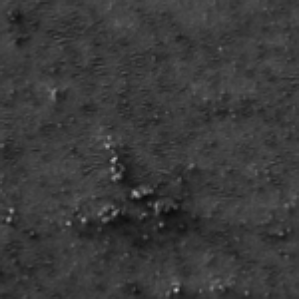
Label: frost